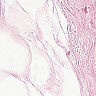
Metastatic tissue present: no